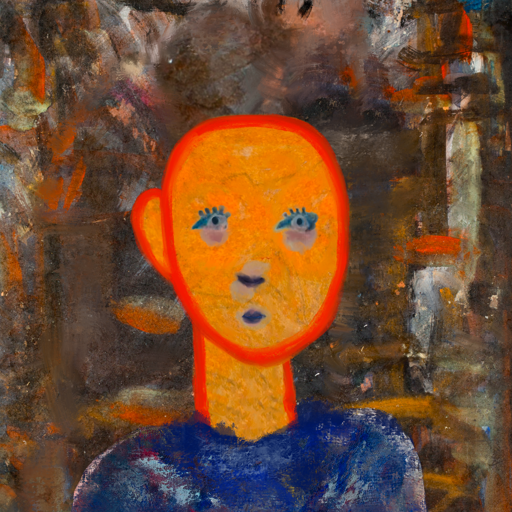
Background: GypsyQueen, Head And Neck Front: Sisters, Face Front: Hill_Girl, Bust: Irani, Hair Front: Blank, Head Accessory: Blank, Second Necklace: Blank, Necklace: Blank, Baby: Blank